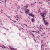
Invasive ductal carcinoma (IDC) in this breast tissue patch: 0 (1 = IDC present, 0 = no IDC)